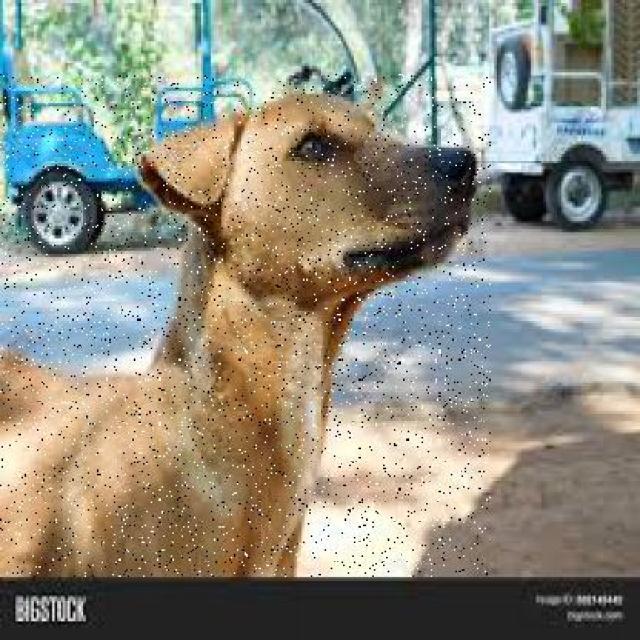
Healthy canine skin — no visible lesions, inflammation, or abnormalities. The skin and coat appear normal.